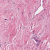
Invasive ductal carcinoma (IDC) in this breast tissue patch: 0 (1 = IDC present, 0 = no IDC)